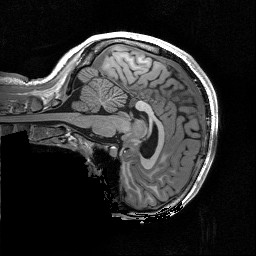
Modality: T1w
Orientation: sagittal